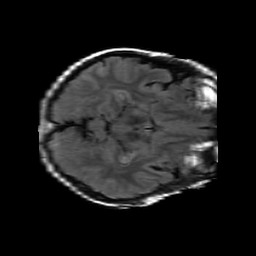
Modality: FLAIR
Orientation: axial
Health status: ill
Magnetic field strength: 3 T